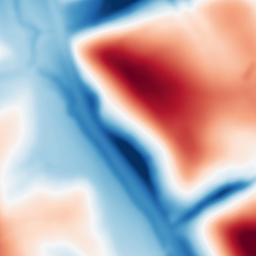
Category: multiscale
Decomposition family: dog
Decomposition parameters: sigma_low: 3
sigma_high: 50
Upsampling method: cubic_catmull_rom
Upsampling parameters: scale: 2
Upsampling scale: 2